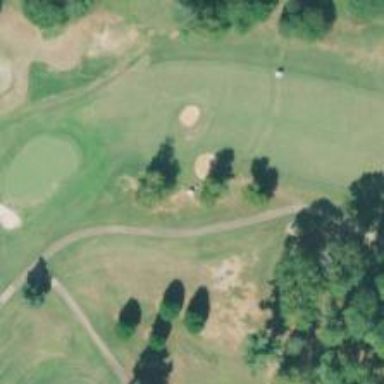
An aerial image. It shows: Path used for both walking and golf.